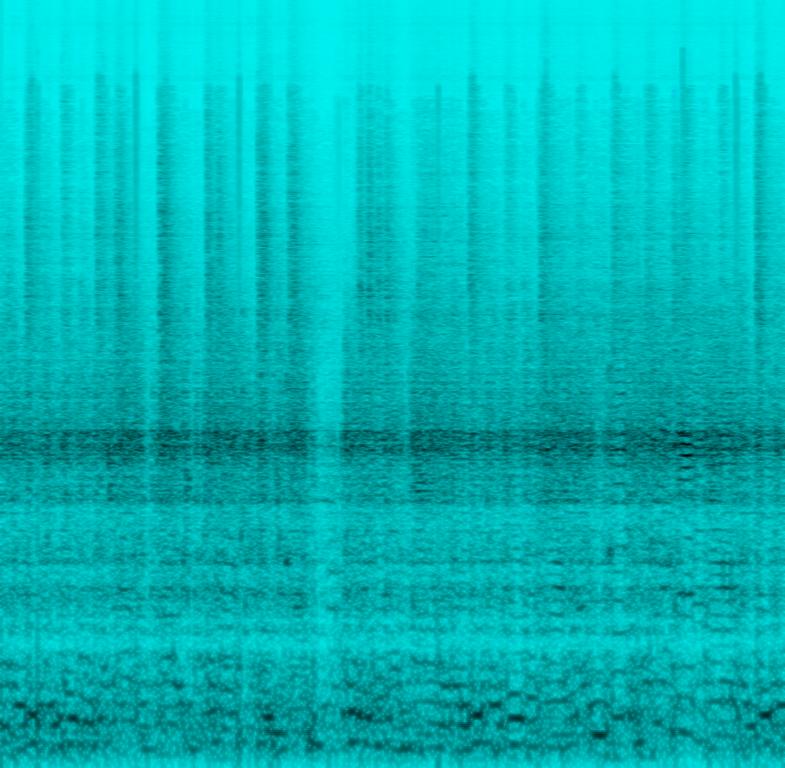
The low quality recording features a manically arpeggiated electric guitar melody and rock playback instrumental playing in the background. The recording is very noisy and it was recorded in mono - probably with a phone.